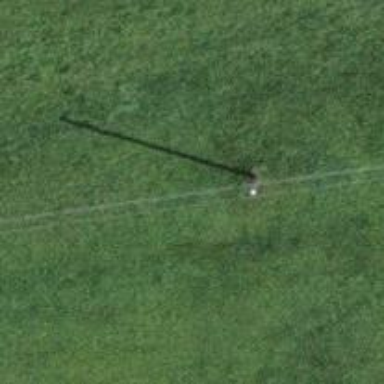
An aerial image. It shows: Utility pole in the area.